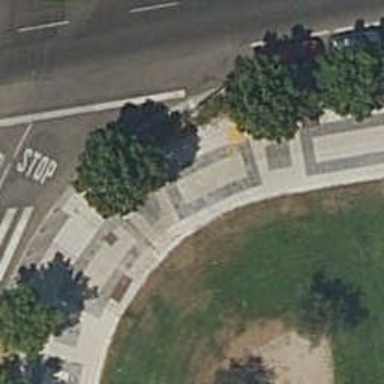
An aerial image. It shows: Sidewalk made of paving stones.